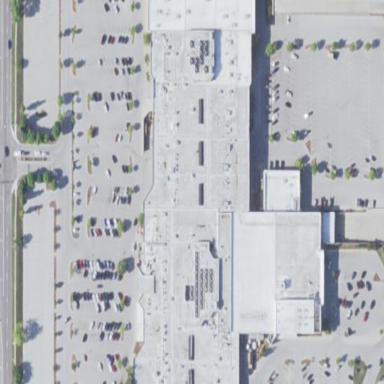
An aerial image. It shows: Retail building which is mall.